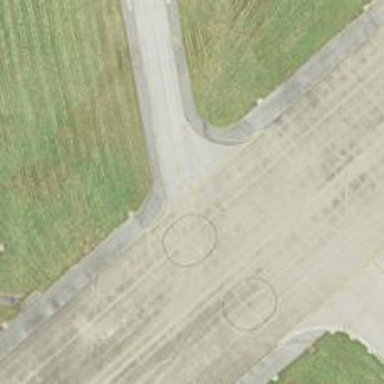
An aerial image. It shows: View of taxiway at the airport.